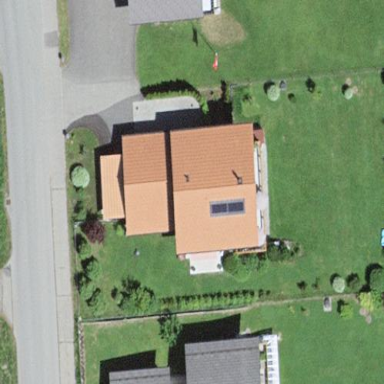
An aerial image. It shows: Simple and straightforward house.